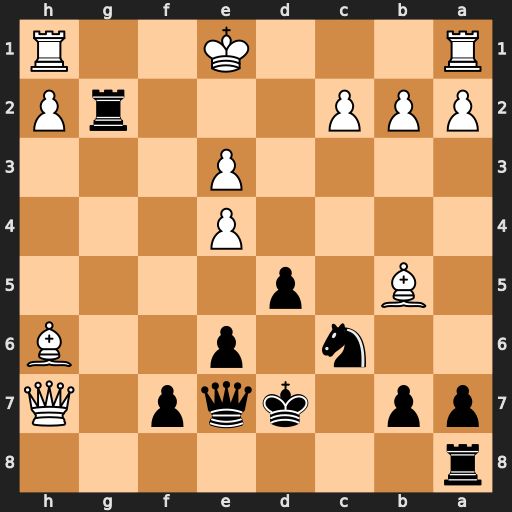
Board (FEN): r7/pp1kqp1Q/2n1p2B/1B1p4/4P3/4P3/PPP3rP/R3K2R
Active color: b
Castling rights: KQ
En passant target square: -
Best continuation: Qh4+ Kd1 Qf2 Qxf7+ Qxf7